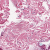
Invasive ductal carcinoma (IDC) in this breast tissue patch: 0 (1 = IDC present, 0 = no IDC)